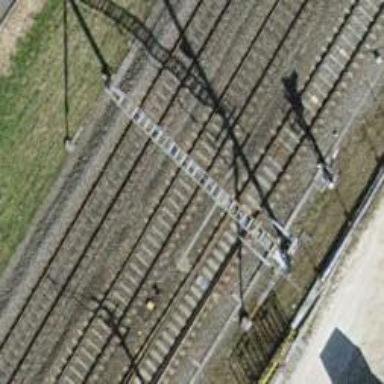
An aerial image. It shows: Railway switch.